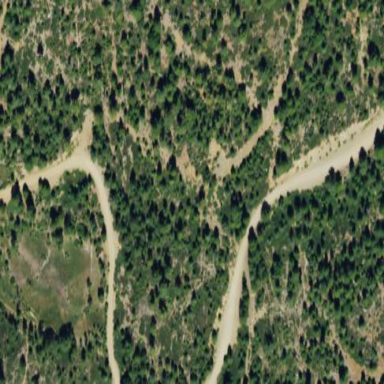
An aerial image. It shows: Forest area.